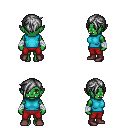
a pixel art fantasy rpg character, female body template, orc, green skin, teal sleeveless shirt, red pants, gray pixie cut hairstyle, white cloth bandages, maroon shoes, four views (front, back, left, right), 2x2 character sprite sheet, small pixel art, hard edges, no anti-aliasing